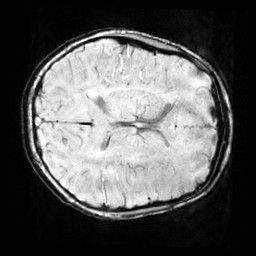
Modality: SWI
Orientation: axial
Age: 9
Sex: male
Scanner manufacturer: siemens
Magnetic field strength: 3 T
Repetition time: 0.027 s
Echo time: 0.02 s